Question: this is my php code(1st page):
'''
<table width="600px" id="project">
<tr>
<td>1</td>
<td><textarea name="pro_1" cols="100" rows="2"></textarea></td>
</tr>
<tr>
<td>2</td>
<td><textarea name="pro_2" cols="100" rows="2"></textarea></td>
</tr>
<tr>
<td>3</td>
<td><textarea name="pro_3" cols="100" rows="2"></textarea></td>
</tr>
<input id="addbtn" type="button" name="addbtn" value="ADD">
'''
incorporated with javascript for append the row when button is clicked:
'''
$("#addbtn").click(function(){
var num=parseInt($("#project tr:last").text());
num+=1;
$("#project").append("<tr><td>"+num+"</td><td><textarea name='pro_"+num+"' cols='100' rows='2'></textarea></td></tr>");
});
'''
The 2nd page is the important page where all data from 1st page display on it:
'''
<table width="600px" id="project">
<tr>
<td>1</td>
<td><?php echo $_POST["pro_1"]; ?></td>
</tr>
<tr>
<td>2</td>
<td><?php echo $_POST["pro_2"]; ?></td>
</tr>
<tr>
<td>3</td>
<td><?php echo $_POST["pro_3"];?></td>
</tr>
</table>
'''
My problem is that the data of appended row didn't show on 2nd page.How to make it?
The output as below:

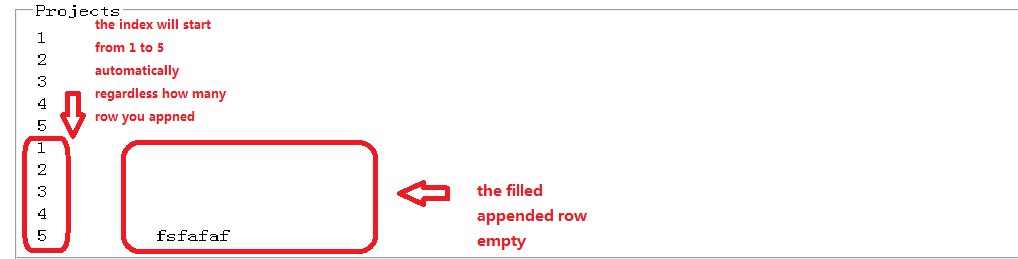
Answer: First off you want to restructure your html into something like this.
'''
<table width="600px" id="project">
<tbody>
<tr>
<td>1</td>
<td><textarea name="pro[]" cols="100" rows="2"></textarea></td>
</tr>
<tr>
<td>2</td>
<td><textarea name="pro[]" cols="100" rows="2"></textarea></td>
</tr>
<tr>
<td>3</td>
<td><textarea name="pro[]" cols="100" rows="2"></textarea></td>
</tr>
</tbody>
<tfoot>
<tr><td colspan='2'><input id="addbtn" type="button" name="addbtn" value="ADD"></td></tr>
</tfoot>
</table>
'''
Then update your javascript into something like this
'''
$("#addbtn").click(function(){
var num=$("#project tbody tr").length +1;
$("#project tbody").append("<tr><td>"+num+"</td><td><textarea name='pro[]' cols='100' rows='2'></textarea></td></tr>");
}());
'''
and finally on the php side you should be able to do this:
'''
<table width="600px" id="project">
<?php foreach($_POST["pro"] as $key => $value): ?>
<tr>
<td><?php echo $key+1; ?></td>
<td><?php echo $value; ?></td>
</tr>
<?php endforeach; ?>
</table>
'''